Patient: sex M, age 64
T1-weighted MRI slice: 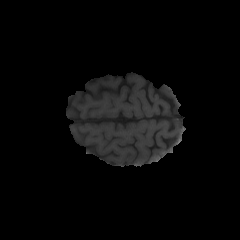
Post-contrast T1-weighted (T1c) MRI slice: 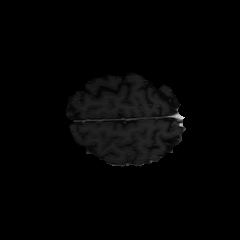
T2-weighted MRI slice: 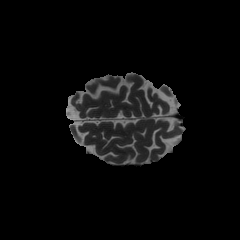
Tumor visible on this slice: no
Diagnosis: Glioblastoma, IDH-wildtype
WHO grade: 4